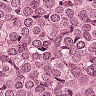
Metastatic tissue present: yes